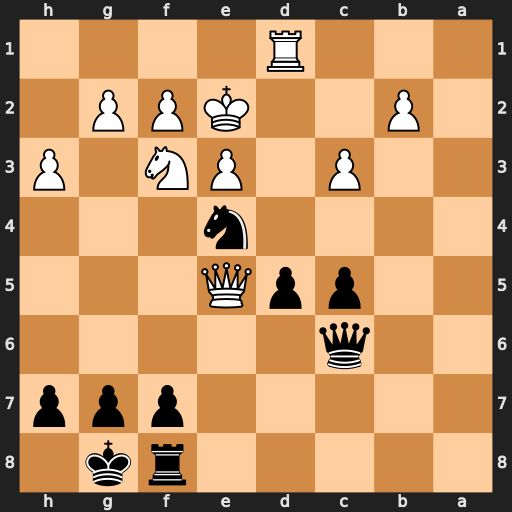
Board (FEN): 5rk1/5ppp/2q5/2ppQ3/4n3/2P1PN1P/1P2KPP1/3R4
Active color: b
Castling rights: -
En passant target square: -
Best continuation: Qb5+ c4 Qxc4+ Ke1 Qc2 Nd2 Nxf2 Kxf2 Qxd1